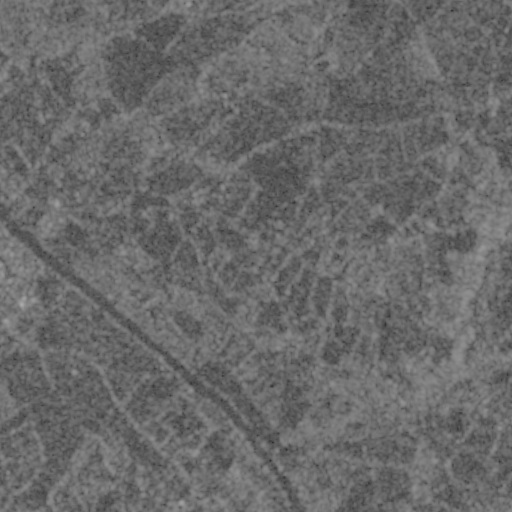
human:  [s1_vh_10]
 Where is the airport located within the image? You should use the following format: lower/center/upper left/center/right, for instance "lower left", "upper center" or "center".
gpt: The airport is located in the upper right of the image.
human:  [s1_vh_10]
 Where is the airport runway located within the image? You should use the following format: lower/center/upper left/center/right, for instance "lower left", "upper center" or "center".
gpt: The airport runway is located in the upper right of the image.
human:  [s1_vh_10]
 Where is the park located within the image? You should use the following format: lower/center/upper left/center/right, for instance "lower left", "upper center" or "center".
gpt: The park is located in the upper left of the image.
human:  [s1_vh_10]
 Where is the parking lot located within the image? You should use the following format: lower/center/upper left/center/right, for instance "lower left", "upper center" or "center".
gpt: The parking lot is located in the center left of the image.
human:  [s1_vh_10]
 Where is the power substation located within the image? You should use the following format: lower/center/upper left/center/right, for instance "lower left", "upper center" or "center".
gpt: The power substation is located in the center left of the image.
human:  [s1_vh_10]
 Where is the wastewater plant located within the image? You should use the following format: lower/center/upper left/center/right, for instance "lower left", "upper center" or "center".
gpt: The wastewater plant is located in the lower right of the image.
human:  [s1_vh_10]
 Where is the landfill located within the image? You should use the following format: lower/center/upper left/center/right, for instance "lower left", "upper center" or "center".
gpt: There is no landfill in the image.

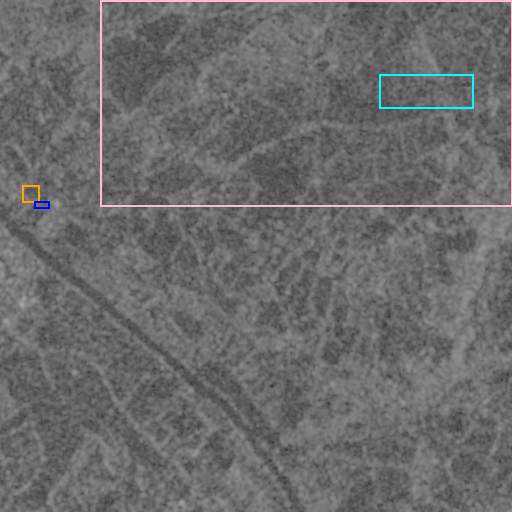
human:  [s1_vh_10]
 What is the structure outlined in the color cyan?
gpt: The structure outlined in cyan is an airport.
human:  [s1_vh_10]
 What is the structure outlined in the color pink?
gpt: The structure outlined in pink is a crop field.
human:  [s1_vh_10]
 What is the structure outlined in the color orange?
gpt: The structure outlined in orange is a park.
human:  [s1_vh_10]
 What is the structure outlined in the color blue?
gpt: The structure outlined in blue is a parking lot.
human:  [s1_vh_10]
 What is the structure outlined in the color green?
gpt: There is no green outline.